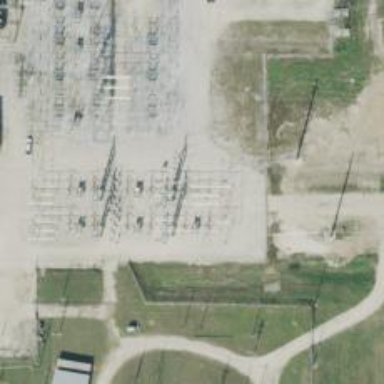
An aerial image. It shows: Switch used for power control.